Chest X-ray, PA view. Patient: 46 years old, sex M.
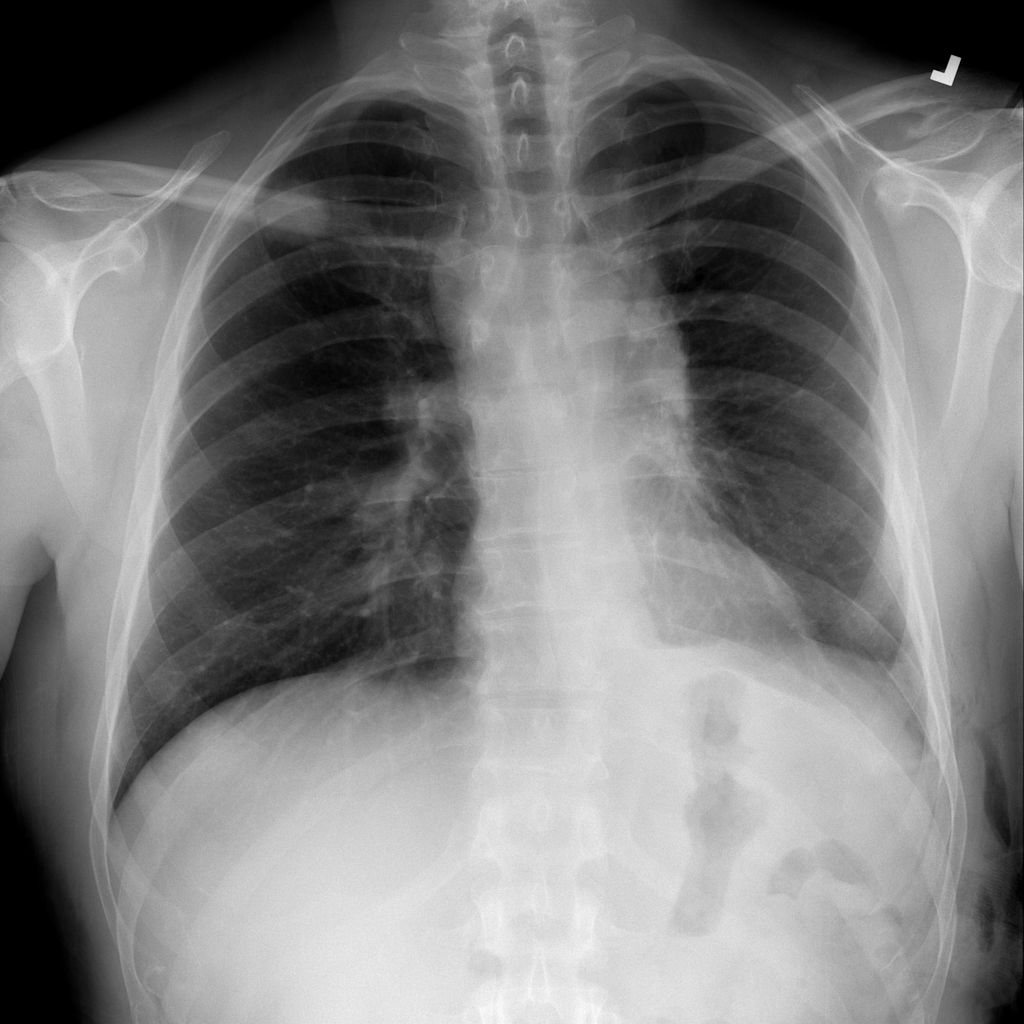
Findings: Emphysema, Pneumothorax